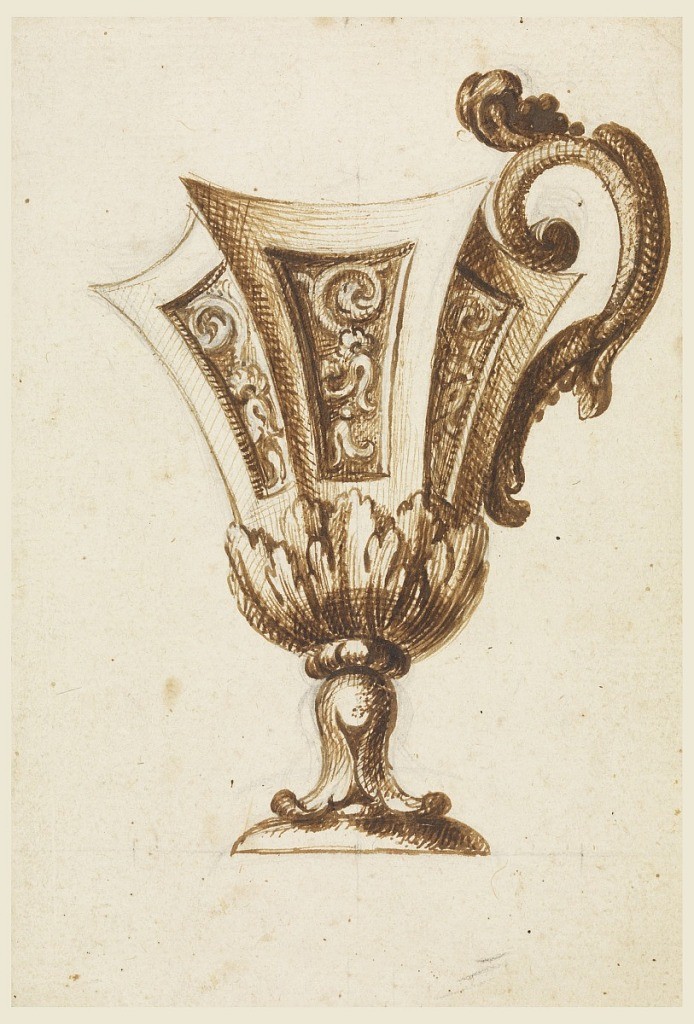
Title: Design for a Pitcher
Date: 1701–50
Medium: Graphite, pen and bistre on paper
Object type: Drawing
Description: Below is a round base; the shaft is an inverted calyx. The lower part of the body is a circular leaf calyx, above which rises a kind of inverse umbrella half opened. Each side has a framed panel with rinceau. The handle is at right; it is formed by scrolls.